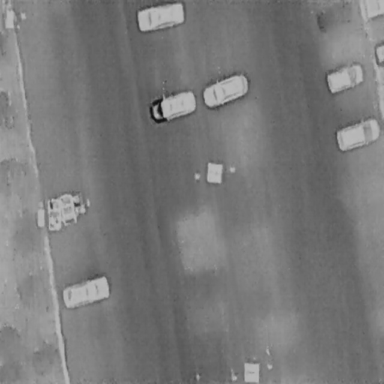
There are six Cars in the infrared image.